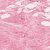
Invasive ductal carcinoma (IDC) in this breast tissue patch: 0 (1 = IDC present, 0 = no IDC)